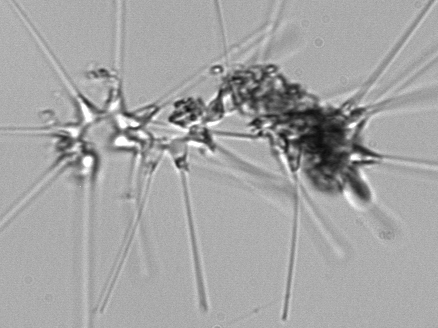
Label: Asterionellopsis_glacialis